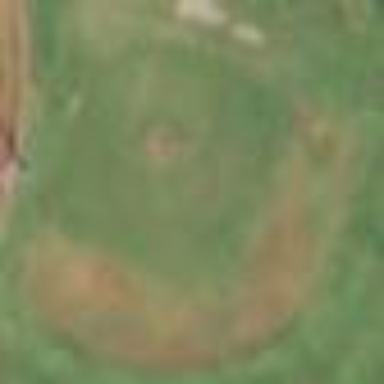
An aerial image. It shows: Baseball pitch for leisure land.